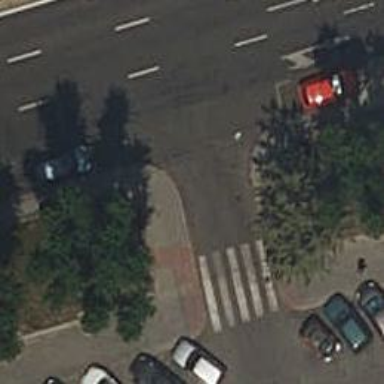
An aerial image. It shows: Zebra crossing on the road.